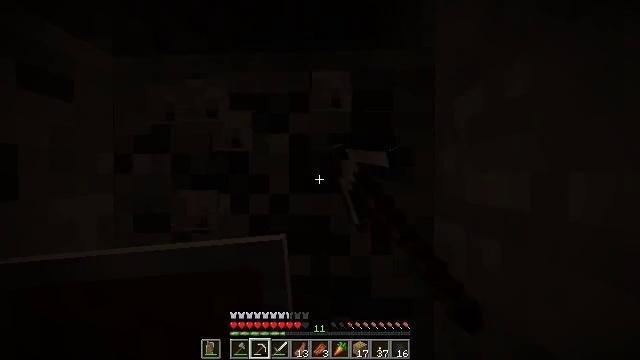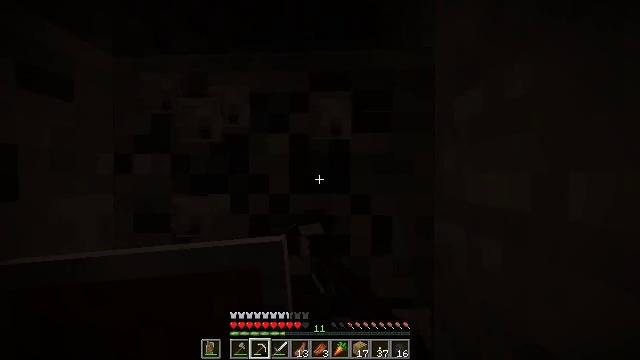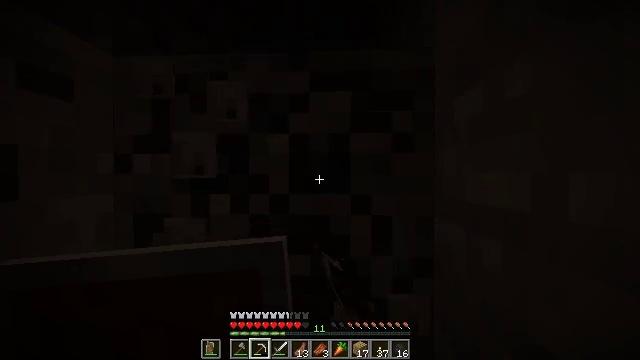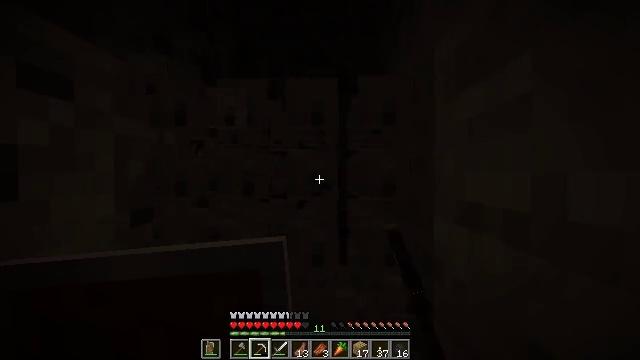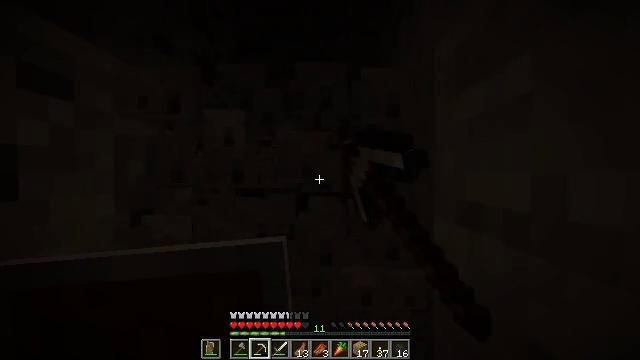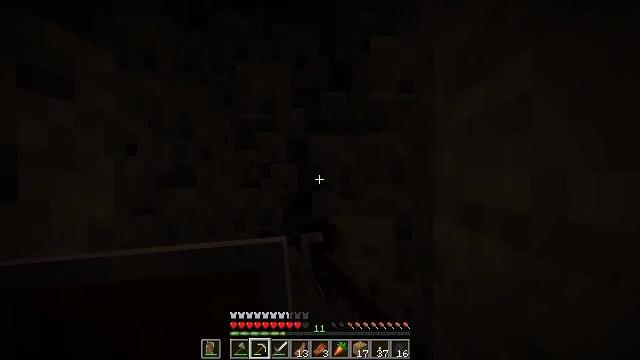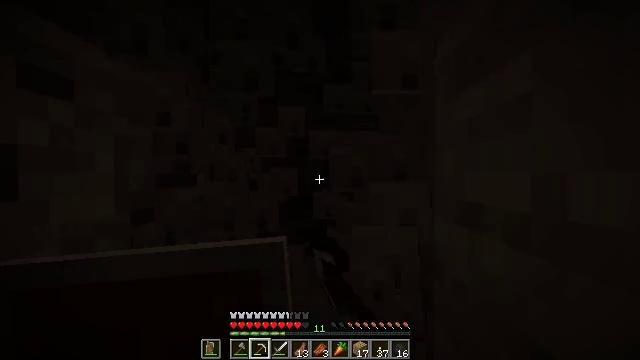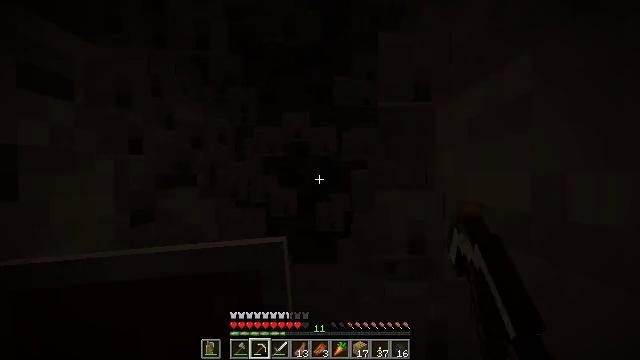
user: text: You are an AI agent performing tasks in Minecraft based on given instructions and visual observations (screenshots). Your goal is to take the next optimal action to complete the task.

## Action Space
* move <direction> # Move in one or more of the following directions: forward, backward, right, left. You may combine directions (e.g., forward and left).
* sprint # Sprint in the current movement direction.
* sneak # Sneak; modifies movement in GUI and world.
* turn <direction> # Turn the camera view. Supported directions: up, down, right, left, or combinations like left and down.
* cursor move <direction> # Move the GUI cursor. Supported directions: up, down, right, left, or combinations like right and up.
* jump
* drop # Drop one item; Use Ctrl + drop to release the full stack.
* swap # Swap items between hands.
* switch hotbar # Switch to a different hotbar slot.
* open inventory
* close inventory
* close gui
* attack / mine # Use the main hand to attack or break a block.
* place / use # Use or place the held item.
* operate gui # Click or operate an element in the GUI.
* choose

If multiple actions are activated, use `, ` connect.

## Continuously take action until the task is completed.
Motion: motion action
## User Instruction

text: Extract coal from the ore block.
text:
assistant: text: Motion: attack / mine
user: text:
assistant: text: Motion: attack / mine
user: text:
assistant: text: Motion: attack / mine
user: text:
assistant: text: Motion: attack / mine
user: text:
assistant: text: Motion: attack / mine
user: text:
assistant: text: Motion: attack / mine
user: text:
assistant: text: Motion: attack / mine
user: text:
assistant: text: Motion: attack / mine